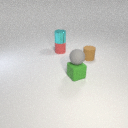
small gray rubber sphere above small green rubber cube